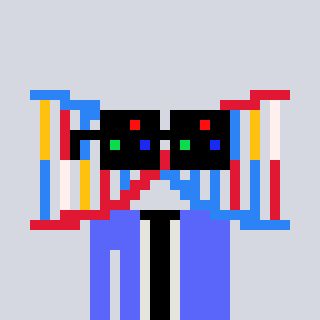
a pixel art character with square black sunglasses, a dna-shaped head and a purple-colored body on a cool background